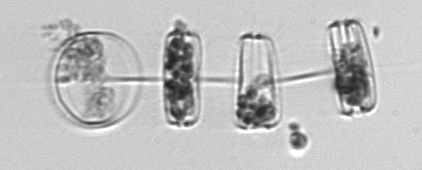
Label: Thalassiosira_TAG_external_detritus